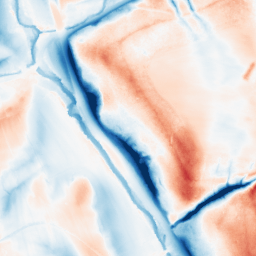
Category: classical
Decomposition family: gaussian_anisotropic
Decomposition parameters: sigma_x: 20
sigma_y: 5
Upsampling method: bicubic_16x
Upsampling parameters: scale: 16
Upsampling scale: 16